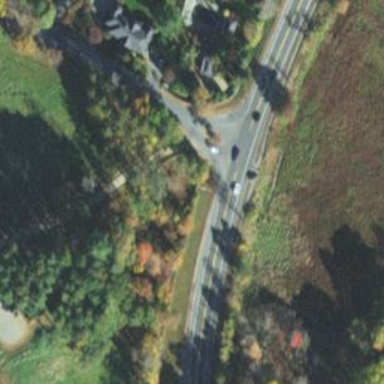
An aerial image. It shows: Service road.